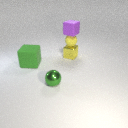
large green rubber cube to the left of small green metal sphere